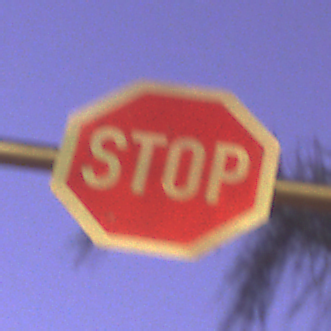
Verkehrszeichen: Stop
Umgebung: Outdoor, Urban
Tageszeit: Night
Wetter: Clear
Licht: Artificial
Jahreszeit: NotSpecified
Kontrast: HighContrast